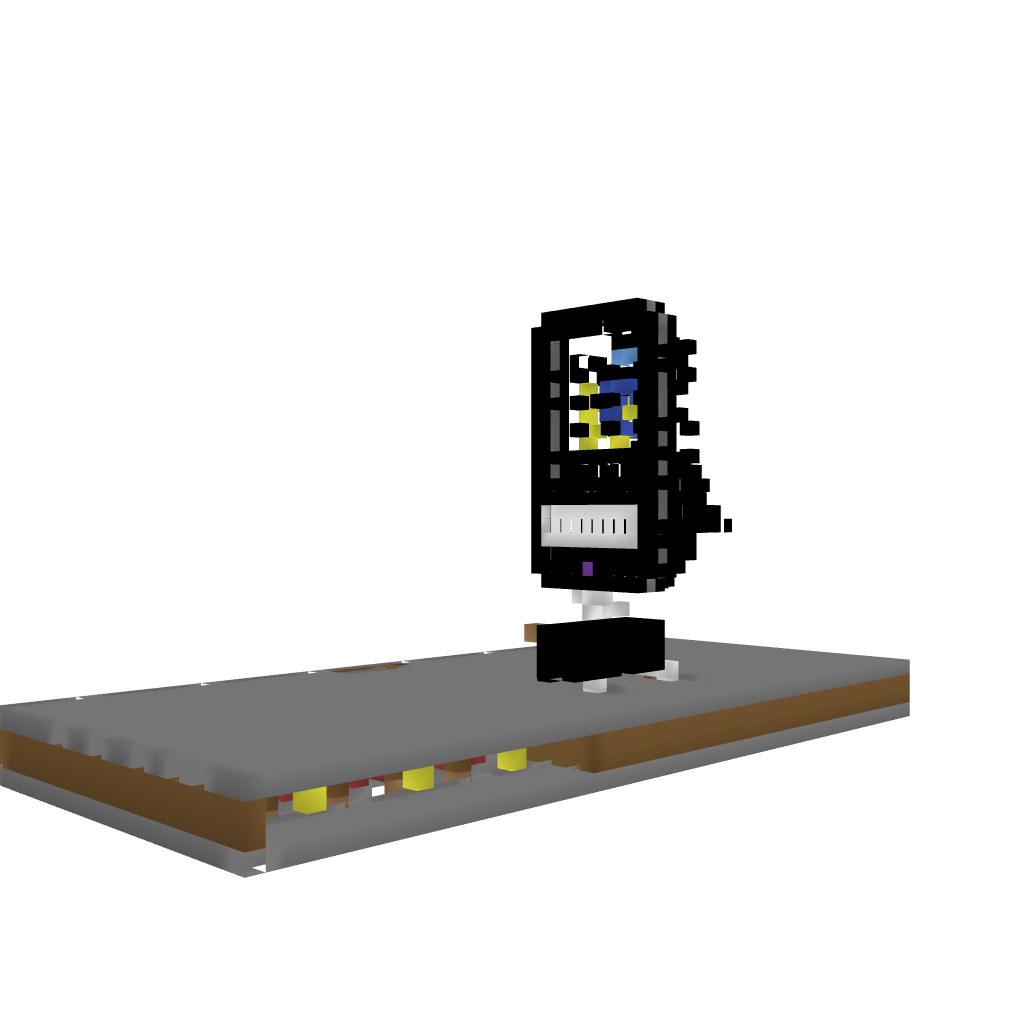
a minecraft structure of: Mphone bad low quality